Question: This is an attempt to solve the problem of drag elements aligning to a grid (I outlined this in a previous question- <URL>
So far I've established that the issue is that jQuery calculates the position of the element at the moment that '.draggable()' is called, and creates the grid relative to the element, instead of relative to the element's parent (which would be more intuitive).
In the following solution, we see 3 boxes:
- - - 'draggable()'
Option 3 works in so far as the element will now snap in alignment with the grid. The problem is, it takes two mouse events: one to reposition the element, and only on the next mousedown event (after it's turned yellow) will a drag actually kick in.
How can I redo this so that the element can be repositioned and then have '.draggable()' called on it, all with a single mousedown event?

<URL>
'''
$('#box-1').draggable({
grid: [ 20,20 ]
});
$('#box-2').draggable({
grid: [ 20,20 ]
});
var isDraggable = false;
$('#box-3').mousedown(function(e){
console.log('MOUSE DOWN');
if (isDraggable == false) {
var $this = $(this);
// Reposition to nearest grid position:
currentX = parseInt($this.css('left'));
currentY = parseInt($this.css('top'));
nearestGridX = Math.round(currentX/20) * 20;
nearestGridY = Math.round(currentY/20) * 20;
$this.css({left:nearestGridX+'px',top:nearestGridY+'px'});
// Turn yellow:
$this.css({background:'yellow'});
// Make draggable:
isDraggable = true;
$this.draggable({
grid: [ 20,20 ],
start: function( event, ui ) {
console.log('START');
}
});
$this.trigger("mousedown");
}
});
'''
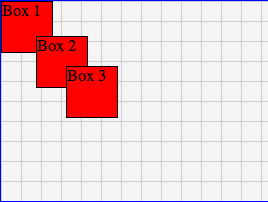
Answer: <URL>
You can implement a custom grid function much more easily than I would have guessed. This should simplify things for you, since you don't need to worry about repositioning and then using jQuery UI's grid.
'''
// Custom grid
$('#box-3').draggable({
drag: function( event, ui ) {
var snapTolerance = $(this).draggable('option', 'snapTolerance');
var topRemainder = ui.position.top % 20;
var leftRemainder = ui.position.left % 20;
if (topRemainder <= snapTolerance) {
ui.position.top = ui.position.top - topRemainder;
}
if (leftRemainder <= snapTolerance) {
ui.position.left = ui.position.left - leftRemainder;
}
}
});
'''
Also, <URL>, the grid option is going away in the future since it's the kind of thing that's trivial to implement on its own, so this sets you up better for the future, too.